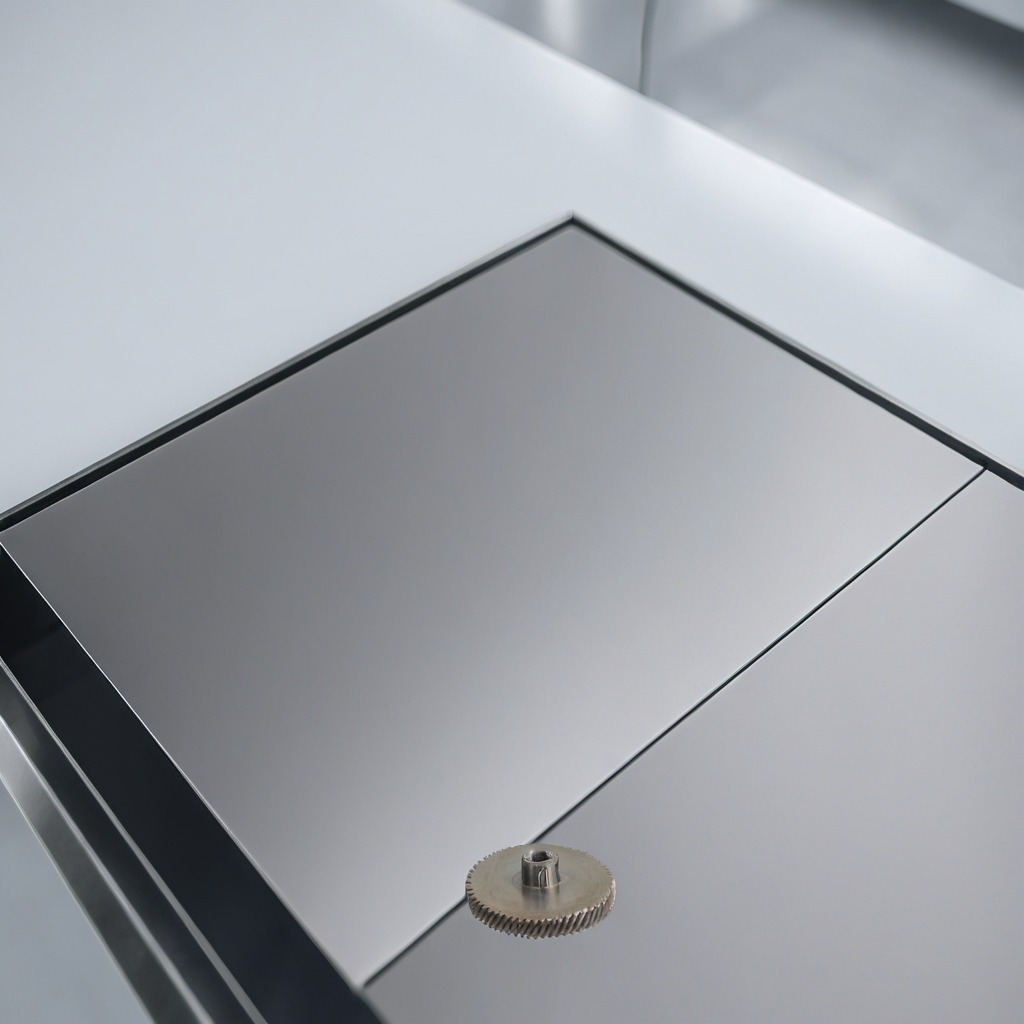
A steel gear with teeth is lying on the stainless steel table in a high-end prototyping lab.